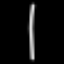
Label: line